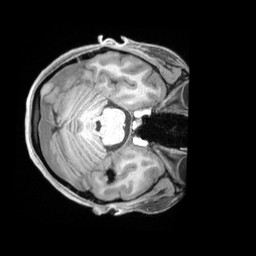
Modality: T1w
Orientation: axial
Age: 23
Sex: female
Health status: ill
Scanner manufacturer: siemens
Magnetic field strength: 3 T
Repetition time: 2.2 s
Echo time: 0.00218 s